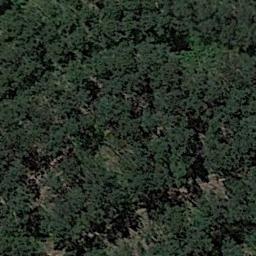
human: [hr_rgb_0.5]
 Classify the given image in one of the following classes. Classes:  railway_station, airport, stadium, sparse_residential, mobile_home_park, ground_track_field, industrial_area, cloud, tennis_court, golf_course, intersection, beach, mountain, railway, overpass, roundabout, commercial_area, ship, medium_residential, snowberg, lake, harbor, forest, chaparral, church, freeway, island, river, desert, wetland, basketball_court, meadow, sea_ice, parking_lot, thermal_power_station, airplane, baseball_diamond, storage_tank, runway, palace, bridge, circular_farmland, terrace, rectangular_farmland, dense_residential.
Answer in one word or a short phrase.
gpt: forest